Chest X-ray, AP view. Patient: 35 years old, sex M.
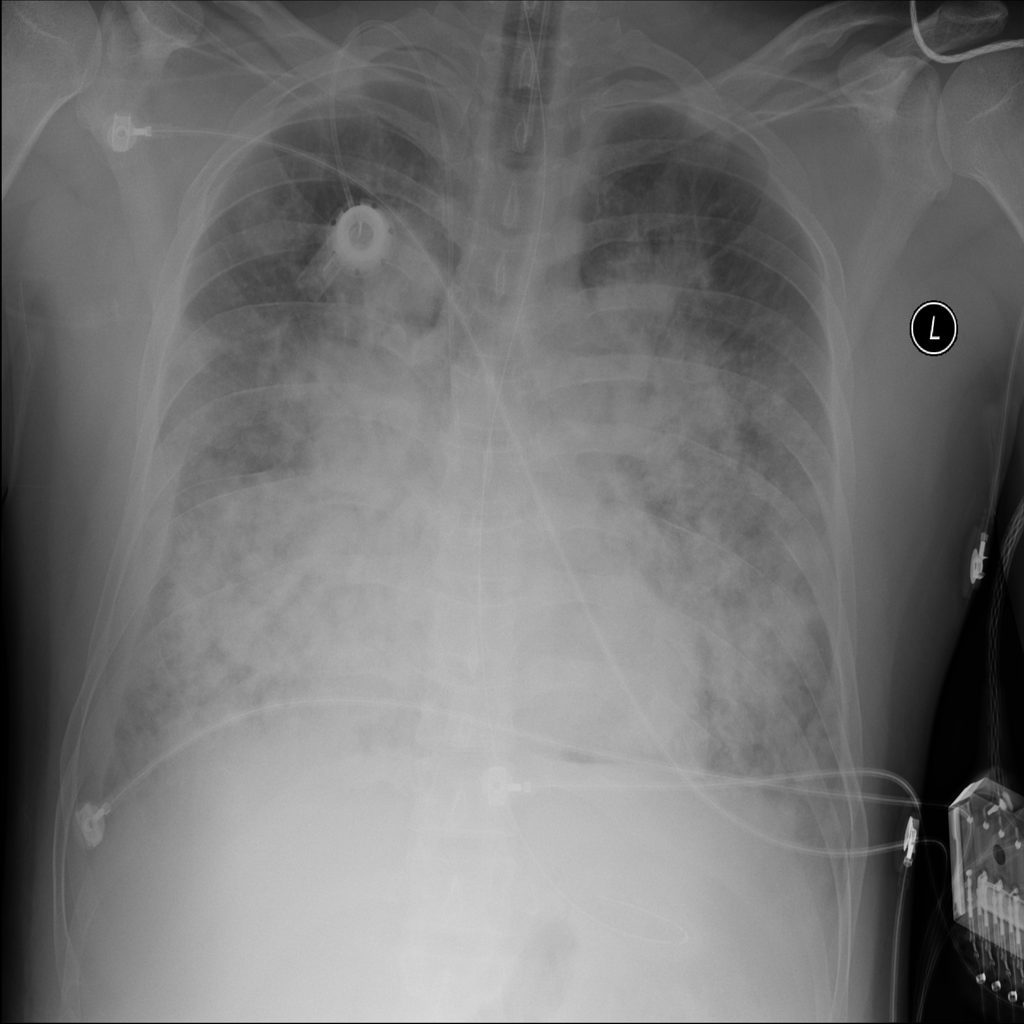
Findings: Edema